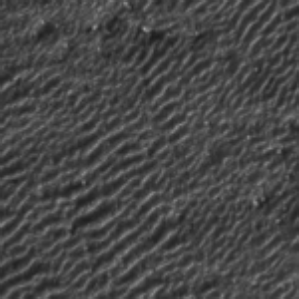
Label: frost